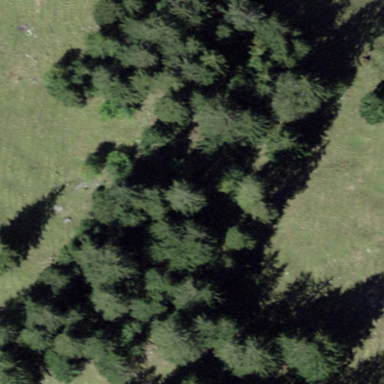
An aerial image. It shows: Forest area.